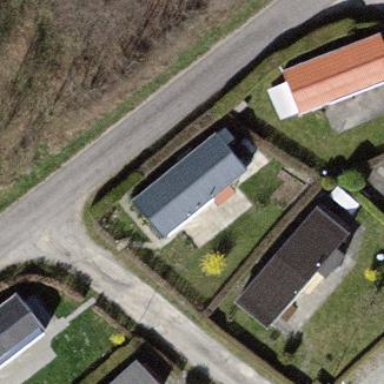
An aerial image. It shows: Static caravan with gabled roof.